Interaction volume radius: 5 \u00c5
Interaction volume height: 10 \u00c5
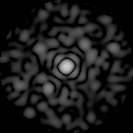
Disorder parameter: 0.8396